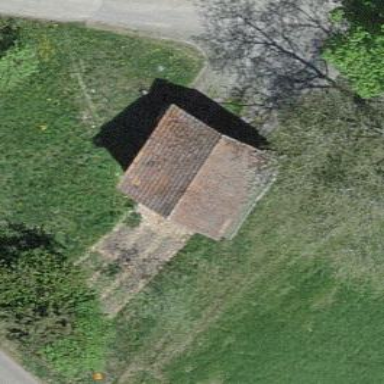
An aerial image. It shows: Garage building.